Question: I'm trying to find out if a column has any extended properties. I need a query to pull all database properties and extended valued. So far I have written this:

I need to find if a column from 'tb2' has any extended properties and if it has to print it out with the rest of information.
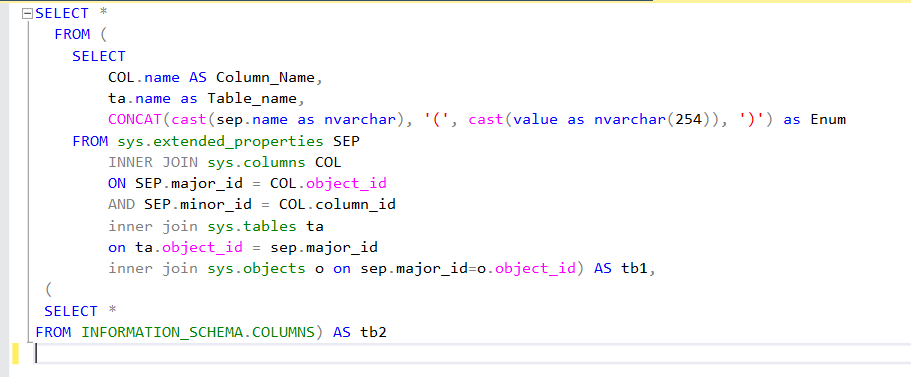
Answer: I suspect this is what you need:
'''
DECLARE @ExtendedPropertyColumnList nvarchar(max)
=
(
SELECT STRING_AGG(QUOTENAME(ep.EPName), ',')
FROM
(
SELECT DISTINCT ep.[name] AS EPName
FROM sys.extended_properties AS ep
INNER JOIN sys.columns AS c
ON c.object_id = ep.major_id
AND c.column_id = ep.minor_id
INNER JOIN sys.tables AS t
ON t.object_id = c.object_id
INNER JOIN sys.schemas AS s
ON s.schema_id = t.schema_id
INNER JOIN sys.types AS typ
ON typ.system_type_id = c.system_type_id
AND typ.user_type_id = c.user_type_id
WHERE t.is_ms_shipped = 0
AND t.[name] <> N'sysdiagrams'
) AS ep);
DECLARE @SQL nvarchar(max) = N'
WITH ColumnsToList
AS
(
SELECT s.[name] AS SchemaName,
t.[name] AS TableName,
c.[name] AS ColumnName,
c.is_nullable AS IsNullable,
typ.[name] AS DataTypeName,
c.max_length AS MaximumLength,
c.[precision] AS [Precision],
c.scale AS Scale,
ep.[name] AS ExtendedPropertyName,
CAST(ep.[value] AS nvarchar(max)) AS ExtendedPropertyValue
FROM sys.columns AS c
INNER JOIN sys.tables AS t
ON t.object_id = c.object_id
INNER JOIN sys.schemas AS s
ON s.schema_id = t.schema_id
INNER JOIN sys.types AS typ
ON typ.system_type_id = c.system_type_id
AND typ.user_type_id = c.user_type_id
LEFT OUTER JOIN sys.extended_properties AS ep
ON ep.major_id = c.object_id
AND ep.minor_id = c.column_id
WHERE t.is_ms_shipped = 0
AND t.[name] <> N''sysdiagrams''
)
SELECT *
FROM
(
SELECT *
FROM ColumnsToList
) AS ctl
PIVOT
(
MAX(ExtendedPropertyValue)
FOR ExtendedPropertyName IN (' + @ExtendedPropertyColumnList + N')
) AS epp;';
EXEC (@SQL);
GO
'''
I've updated again to make it dynamically work out the columns.